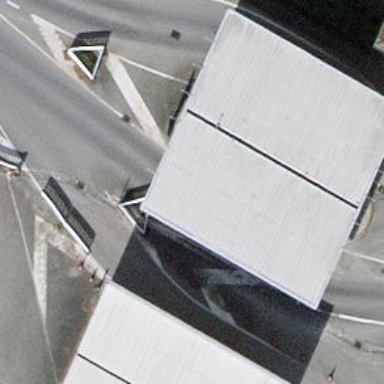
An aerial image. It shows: Border control barrier.